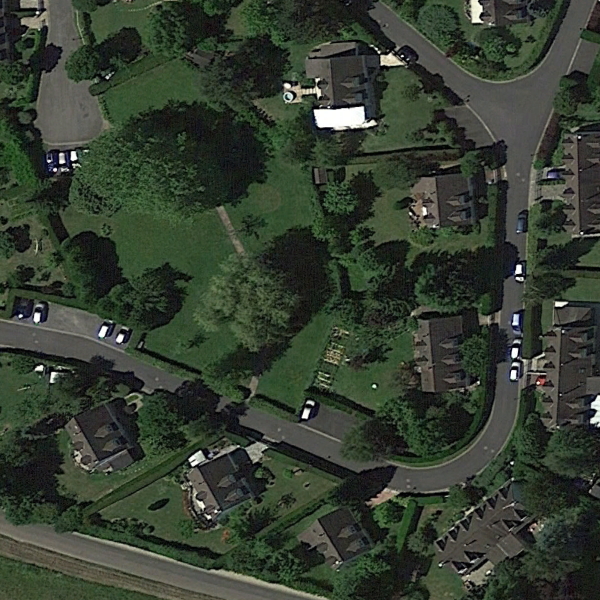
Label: MediumResidential